Question: During a migration of reports which contain EAN128 / Code128 barcodes to Fast Report I found that Fast Report does not use the correct symbology. The lines of a Code128 barcode are very wide so that they are perfect for long distance scanning in a warehouse. I reported it, but only received a recommendation for a third-party barcode library. This one seems to use the correct symbology but it is still in development (for many months now) and not working with Fast Report in Delphi 2009 yet.
Are there other Code128 / EAN128 barcode libraries available for Fast Report?
Code128 barcode example:

: one month later. In the meantime we have received source code from the third-party barcode developer - but it is the same buggy code we received in October 2009. So our projectas are stuck with
* Fast Reports wrong Code128 implementation
* incomplete and buggy third party library
* too little time to implement this ourself, so we still use the Delphi 7 printing system based on QuickReport
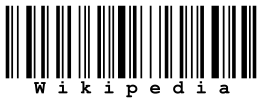
Answer: The new release 4.9 of Fast Report solved the problem.